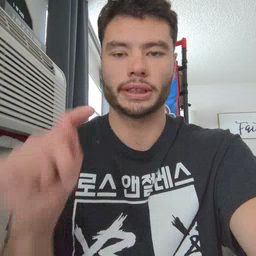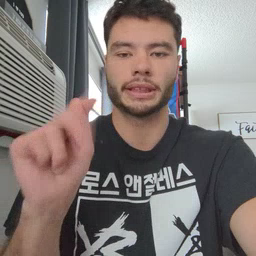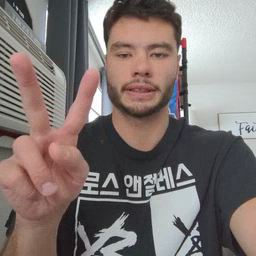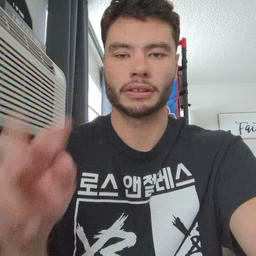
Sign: TV